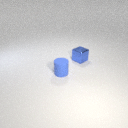
small blue rubber cylinder in front of small blue metal cube